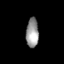
Tissue: skin
Cell type: Epithelial cells
Senescence score: 0.91
Nuclear area (px): 364
Mean DAPI intensity: 150.775